Aerial crown-view tile of a tropical tree (Barro Colorado Island, Panama), acquired 20241014:
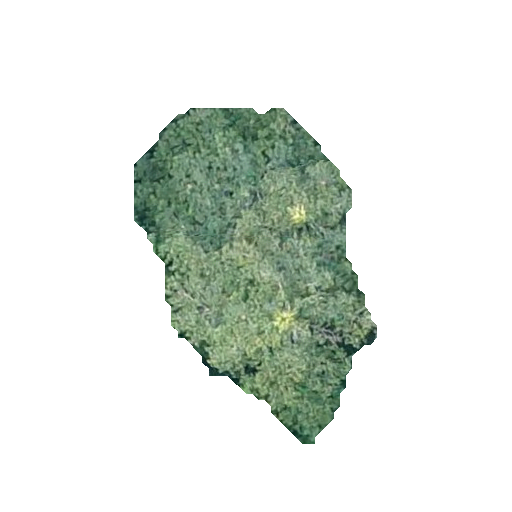
Species: Virola sebifera
GBIF accepted scientific name: Virola sebifera
Crown area: 82.073 m²